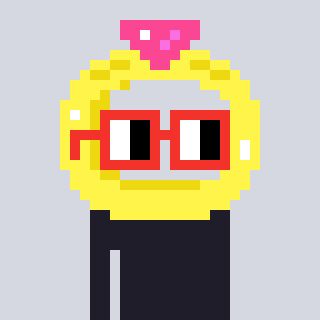
a pixel art character with square red glasses, a ring-shaped head and a red-colored body on a cool background